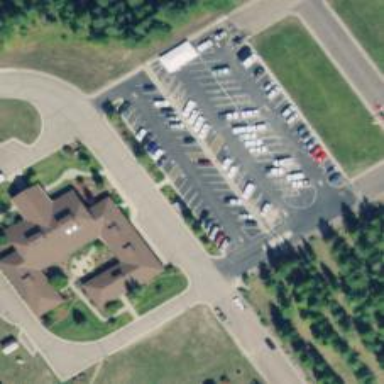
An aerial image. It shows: Government office building.